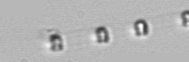
Label: Skeletonema